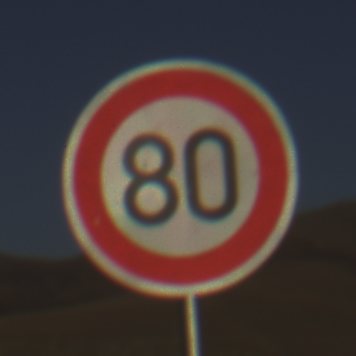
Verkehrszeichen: Geschwindigkeit80
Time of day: SunriseSunset
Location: Outdoor (Nature)
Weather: Clear
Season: NotSpecified
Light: Natural